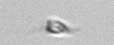
Label: Calciopappus